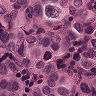
Metastatic tissue present: yes